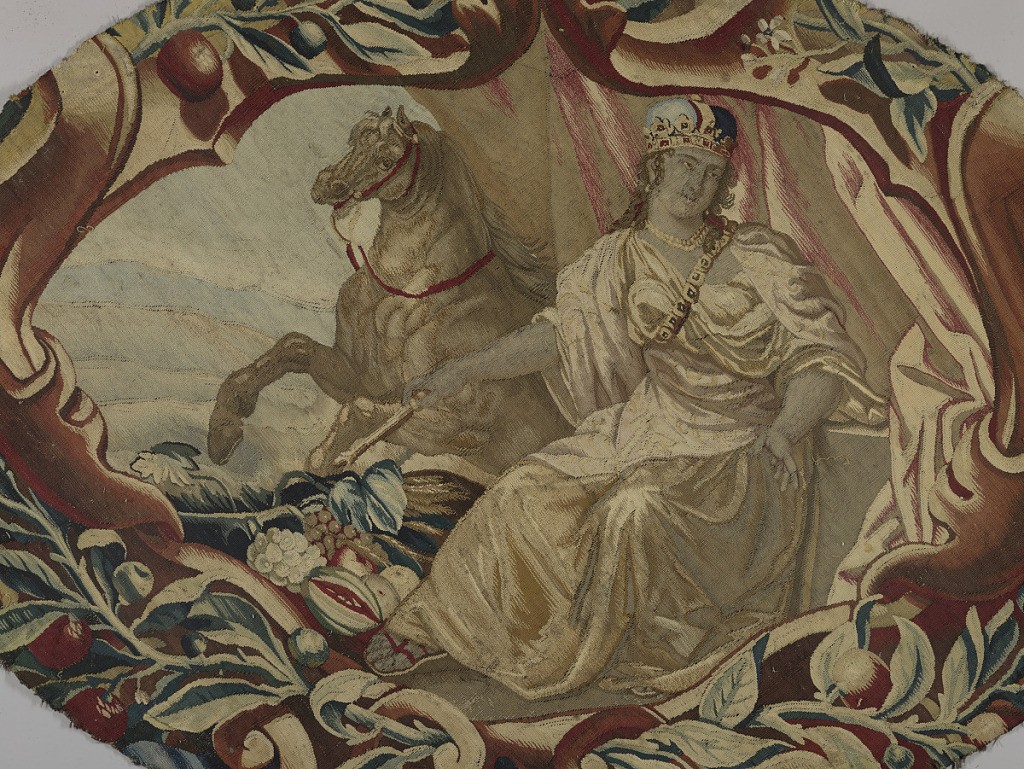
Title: Textile
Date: late 17th century
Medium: wool Technique: tapestry weave
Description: Oval fragment representing "Europe" shows a seated female figure, crowned and holding a scepter. Behind her is a panel of red drapery and a rearing horse. Grapes and other fruits are by her feet. In shades of red, blue, brown and off-white.  Probably a detail from a table cover.